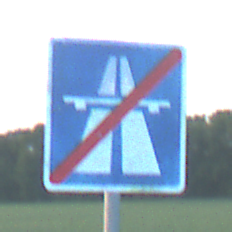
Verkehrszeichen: EndeAutbahn
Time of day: SunriseSunset
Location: Outdoor (Nature)
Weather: PartlyCloudy
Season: NotSpecified
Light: Natural